Interaction volume radius: 10 \u00c5
Interaction volume height: 10 \u00c5
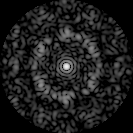
Disorder parameter: 0.7091